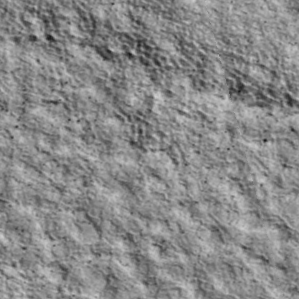
Label: non_frost